Question: I'm building a LSTM and I want to predict 's_max' with variable 'q_max' but the network just seem to alter the input data and give that as an output. I've tried increasing hidden size and epochs but was not successful. I assume there's a problem in the way I've structured the data or the way the network is set up.
Here is the figure of the prediction my model makes:

I literally just want to fit to training data so that I know it can learn a simple problem.
Here is my model:
'''
class LSTM(nn.Module):
def __init__(self, num_classes, input_size, hidden_size, num_layers):
super(LSTM, self).__init__()
self.num_classes = num_classes
self.num_layers = num_layers
self.input_size = input_size
self.hidden_size = hidden_size
self.lstm = nn.LSTM(input_size=input_size, hidden_size=hidden_size, num_layers=num_layers, batch_first=True)
self.fc = nn.Linear(hidden_size, num_classes)
def forward(self, x):
h_0 = Variable(torch.zeros(self.num_layers, x.size(0), self.hidden_size))
c_0 = Variable(torch.zeros(self.num_layers, x.size(0), self.hidden_size))
ula, (h_out, _) = self.lstm(x, (h_0, c_0))
h_out = h_out.view(-1, self.hidden_size)
out = self.fc(h_out)
return out
'''
Data preprocessing:
'''
def data_manipulator(data):
df = pd.read_hdf(data)
df = df.iloc[:, [1, 4]]
scaler = MinMaxScaler()
scaler = scaler.fit_transform(df)
df = scaler
return pd.DataFrame(df)
def sliding_windows(data, seq_length):
y = np.ones([len(data)-seq_length-1,1])
x = np.ones([len(data)-seq_length-1,seq_length,1])
for i in range(len(data)-seq_length-1):
x[i] = np.array(data.iloc[i:i + seq_length,0]).reshape(-1,1) # ex. [1406, 5, 1]
y[i] = data.iloc[i + seq_length, 1] # ex. [1406, 1]
return torch.tensor(x, dtype=torch.float), torch.tensor(y, dtype=torch.float)
'''
Setup, training, plot:
'''
data_files = glob.glob('data/*.hdf')
seq_length = 5
df = data_manipulator(data_files[0])
x, y = sliding_windows(df, seq_length)
lstm = LSTM(num_classes= 1,input_size=1, hidden_size = 1, num_layers = 1)
criterion = torch.nn.MSELoss()
optimizer = torch.optim.Adam(lstm.parameters(), lr=0.001)
num_epochs = 2000
for epoch in range(num_epochs):
optimizer.zero_grad()
outputs = lstm(x)
loss = criterion(outputs, y)
loss.backward()
optimizer.step()
if epoch % 100 == 0:
print("Epoch: %d, loss: %1.5f" % (epoch, loss.item()))
lstm.eval()
output2 = lstm(x).detach().numpy()
plt.plot(df[0], label='q_max train')
plt.plot(df[1], label='s_max train')
plt.plot(output2, label='s_max output with q_max train as input')
plt.legend()
plt.show()
'''
Train output:
'''
Epoch: 0, loss: 0.52164
Epoch: 100, loss: 0.10143
Epoch: 200, loss: 0.04956
Epoch: 300, loss: 0.02736
Epoch: 400, loss: 0.02732
Epoch: 500, loss: 0.02727
Epoch: 600, loss: 0.02722
Epoch: 700, loss: 0.02714
Epoch: 800, loss: 0.02704
Epoch: 900, loss: 0.02689
Epoch: 1000, loss: 0.02663
'''
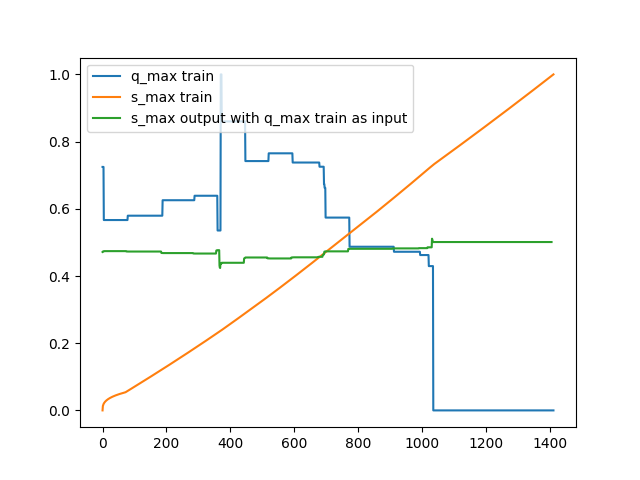
Answer: After speaking to my project supervisor, there are a couple of things I hadn't thought about. First of all, the forward pass returns 'h_out' instead of the predicted value 'ula'. Secondly, my function 'def sliding_windows(data, seq_length):' is a "many to one" network while what he was after was a "many to many" which better suits this application and I'll be working to change the data input and output arcitecture.